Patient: sex M, age 47
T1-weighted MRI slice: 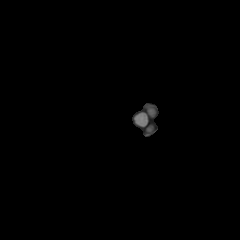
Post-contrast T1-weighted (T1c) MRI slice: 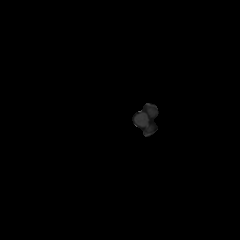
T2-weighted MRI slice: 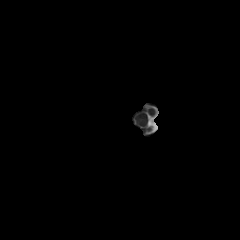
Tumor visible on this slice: no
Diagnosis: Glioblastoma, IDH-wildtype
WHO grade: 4